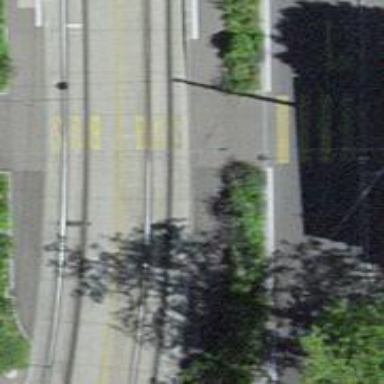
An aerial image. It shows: Uncontrolled zebra crossing at railway crossing.